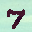
Label: 7